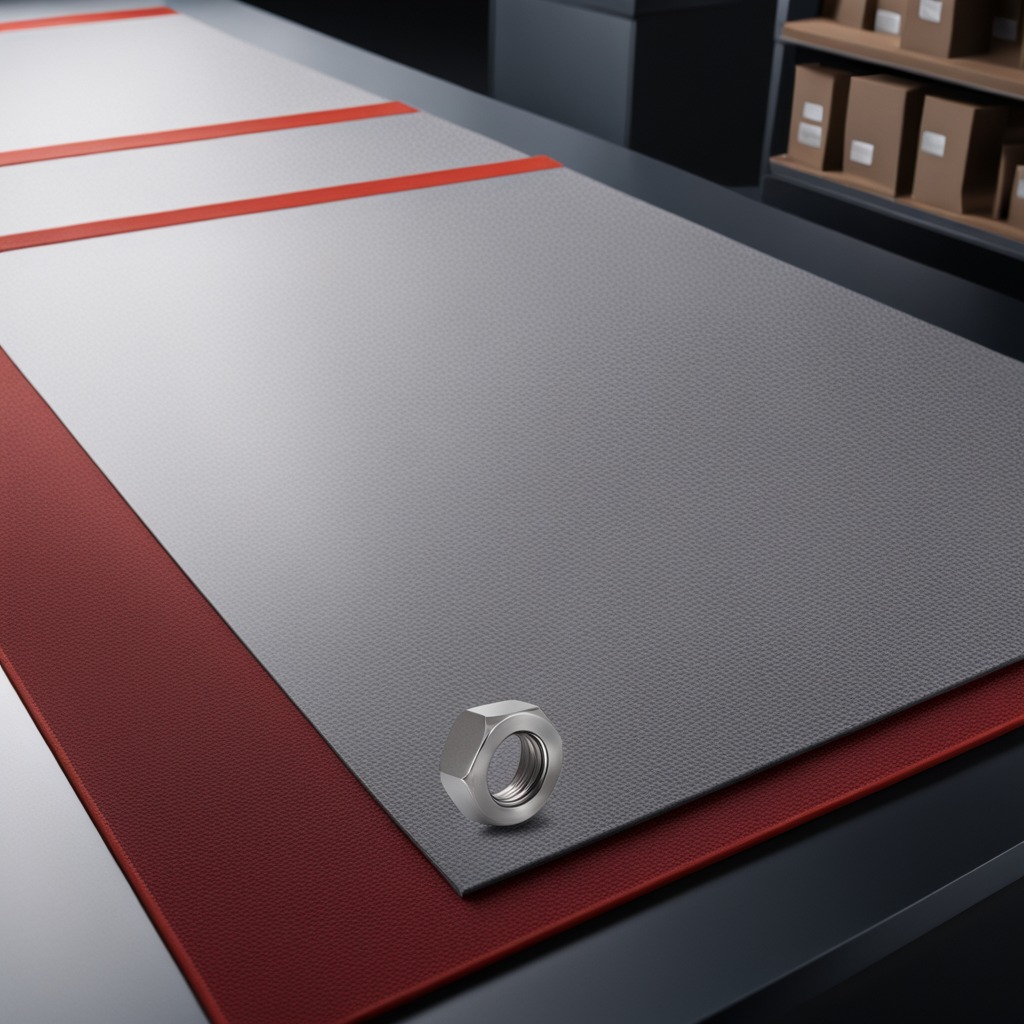
A metal nut lies on the granite tabletop.